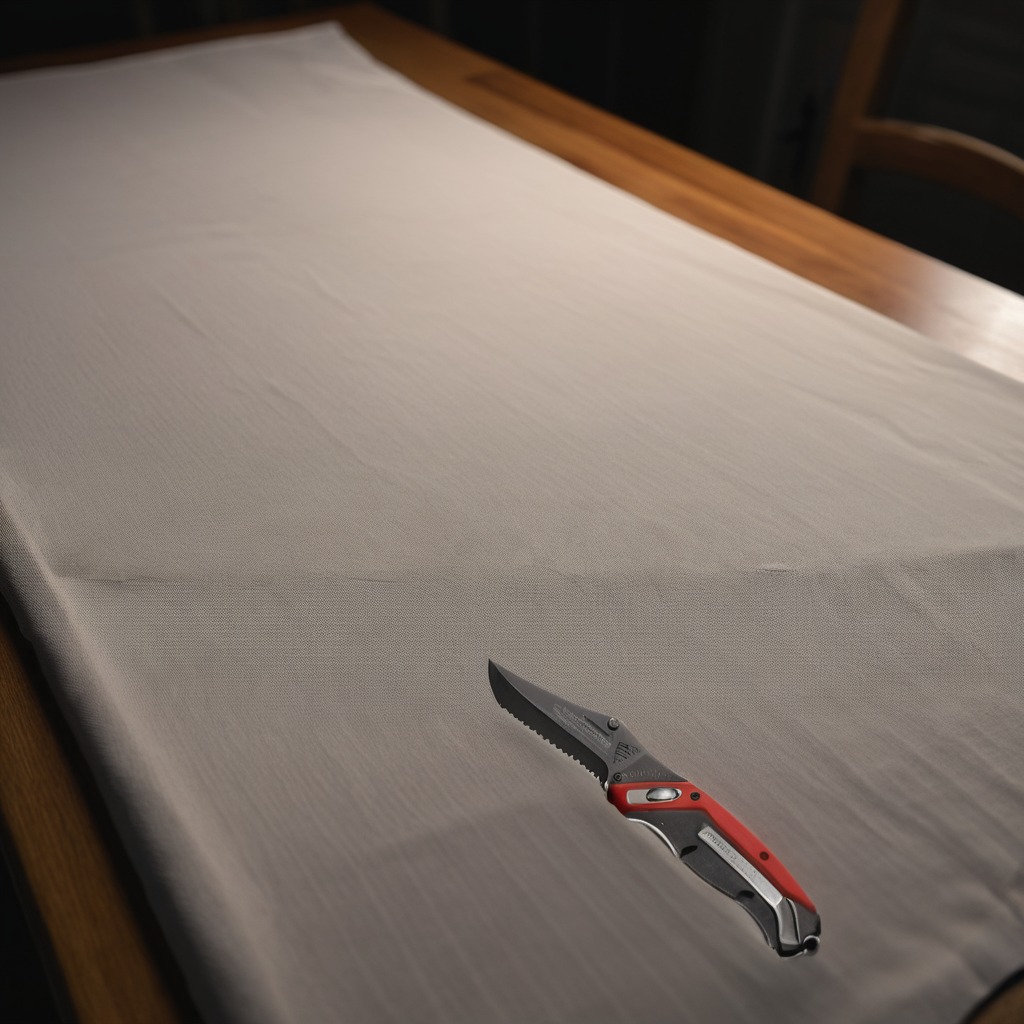
A utility knife lying on a wooden table inside a workshop at night dim ambient light soft shadows worn but beneath the cloth